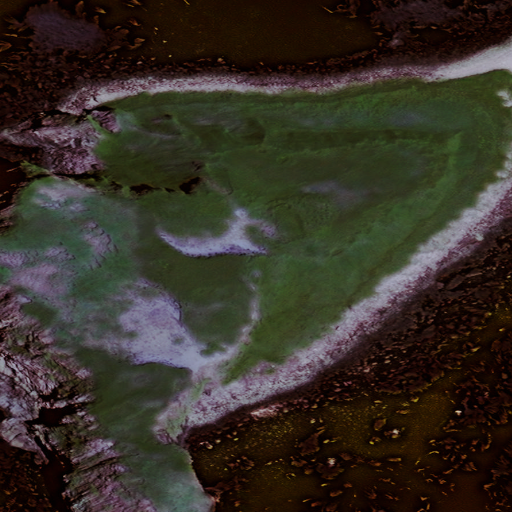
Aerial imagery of island in Alaska named Anamxix containing only unknown